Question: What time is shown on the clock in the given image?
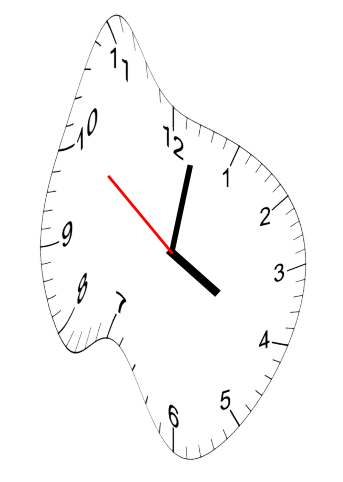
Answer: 04:01:51